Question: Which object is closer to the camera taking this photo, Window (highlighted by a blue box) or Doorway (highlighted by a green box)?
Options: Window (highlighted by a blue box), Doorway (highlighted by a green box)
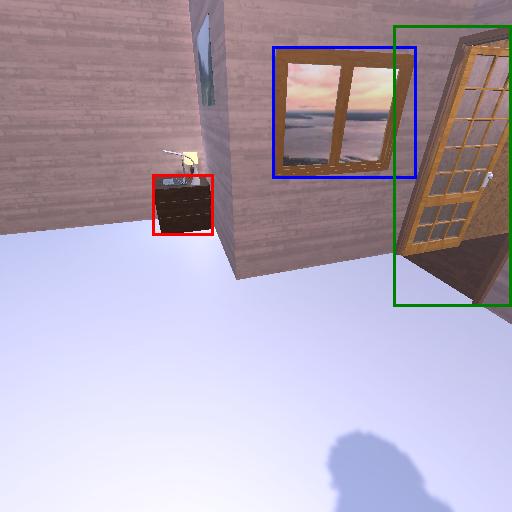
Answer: Window (highlighted by a blue box)